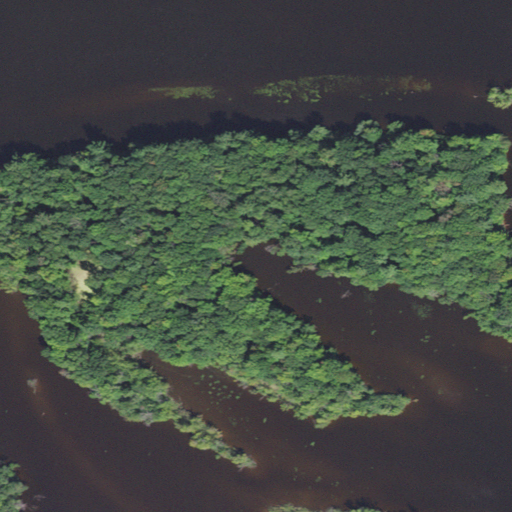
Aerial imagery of island in Wisconsin named Pine Island containing open water, woody wetlands, and herbaceous wetlands